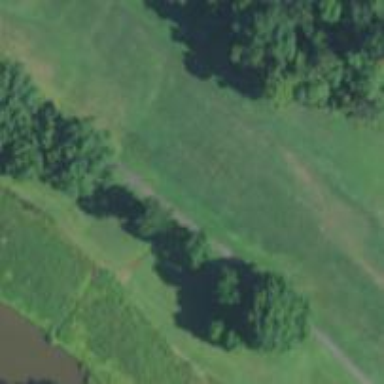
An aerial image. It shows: Golf fairway surrounded by grass.